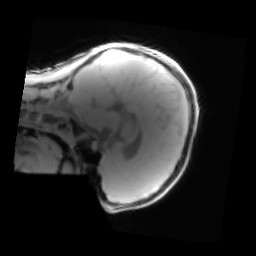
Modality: PDw
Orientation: sagittal
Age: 12
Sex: male
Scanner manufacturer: siemens
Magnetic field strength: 3 T
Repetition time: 0.25 s
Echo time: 0.00103 s